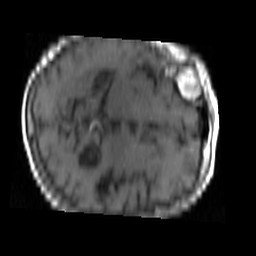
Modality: T1w
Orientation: axial
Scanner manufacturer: philips
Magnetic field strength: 1.5 T
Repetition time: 0.4 s
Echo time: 0.0074 s